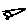
Label: tree